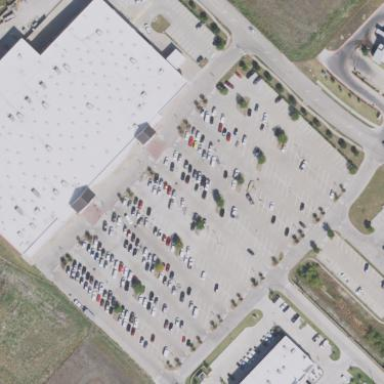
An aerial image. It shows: Retail area.